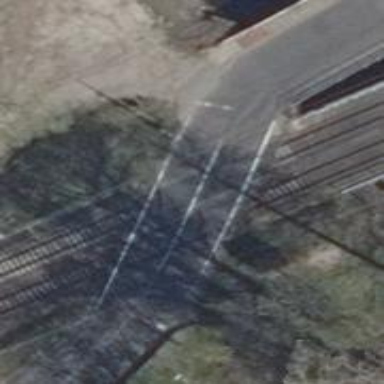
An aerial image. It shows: Railway track with contact line for electrification.